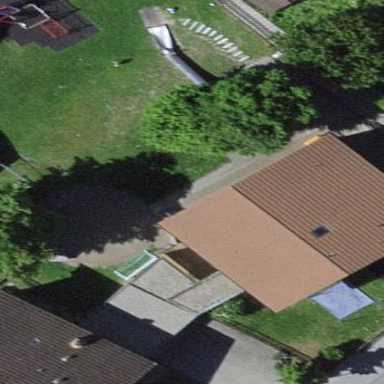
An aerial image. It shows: Kindergarten.